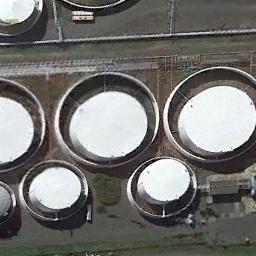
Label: storage_tank